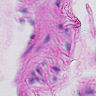
Metastatic tissue present: no